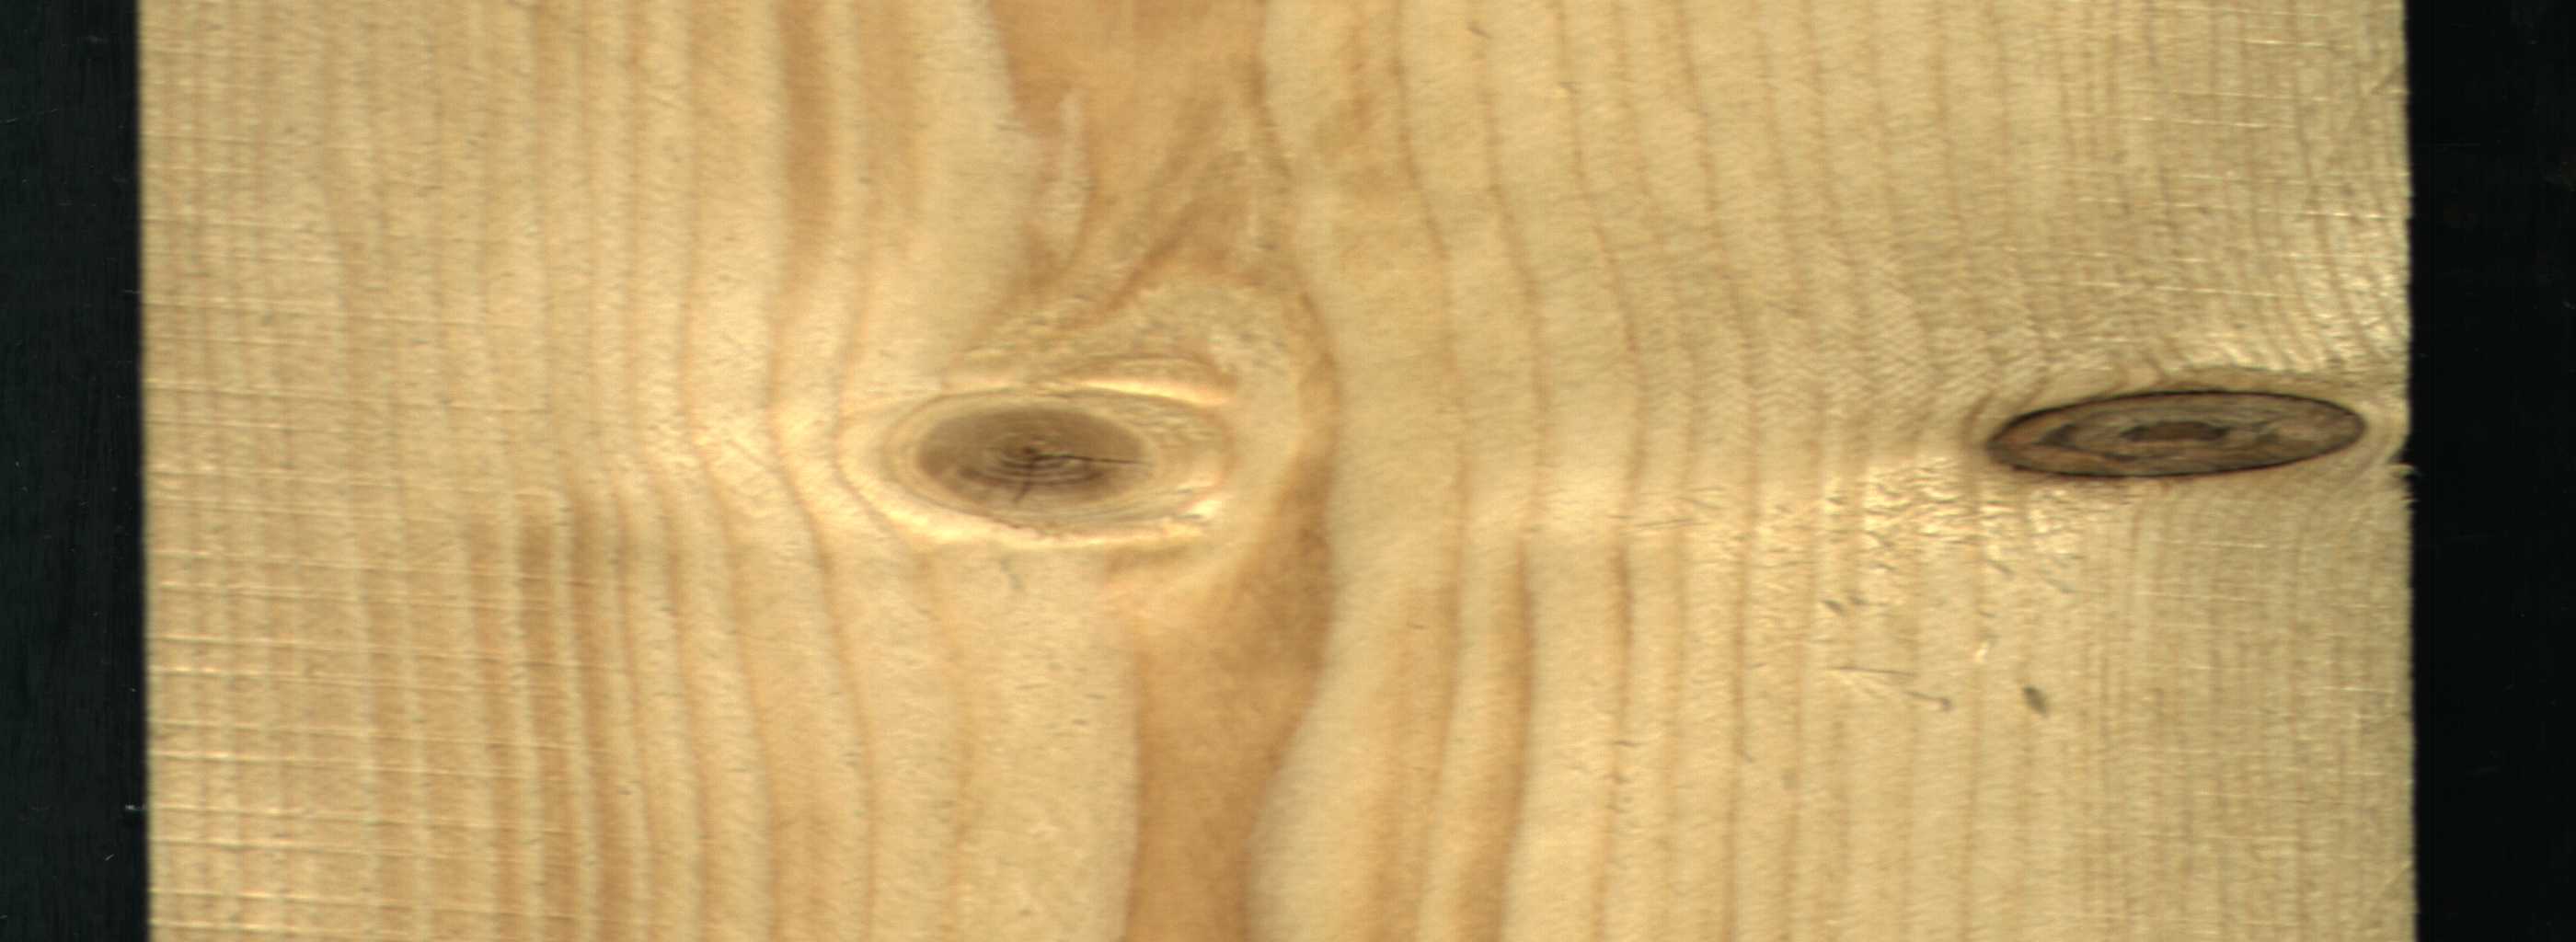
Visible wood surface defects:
Dead_Knot
Live_Knot